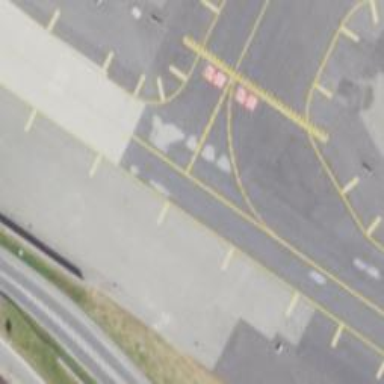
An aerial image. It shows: Image of taxiway at airport.